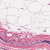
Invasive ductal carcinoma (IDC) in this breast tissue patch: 0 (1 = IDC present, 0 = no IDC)